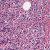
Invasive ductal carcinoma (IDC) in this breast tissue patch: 0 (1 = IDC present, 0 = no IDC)